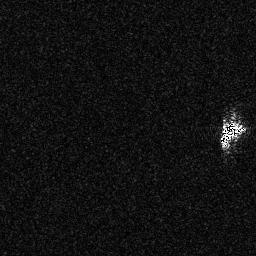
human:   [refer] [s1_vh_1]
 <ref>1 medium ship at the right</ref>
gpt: <box>[[85, 47, 94, 57, 0]]</box>